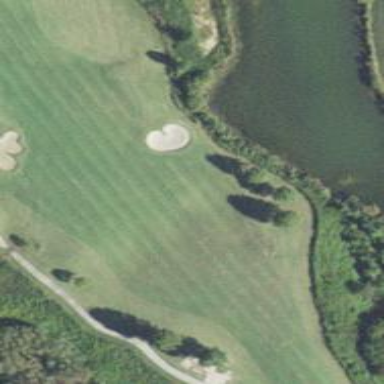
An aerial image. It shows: Area with grass used as rough in golf course.